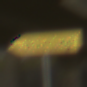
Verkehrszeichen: UmleitungswegweiserLinksweisend
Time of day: SunriseSunset
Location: Outdoor (Suburban)
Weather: PartlyCloudy
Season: NotSpecified
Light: Natural